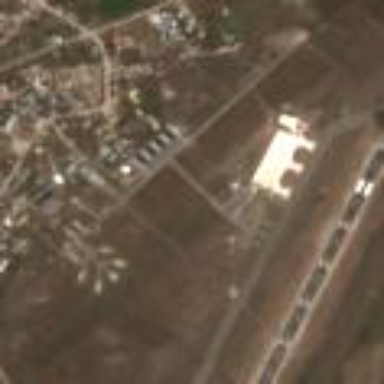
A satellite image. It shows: Military airfield located within larger aerodrome area.